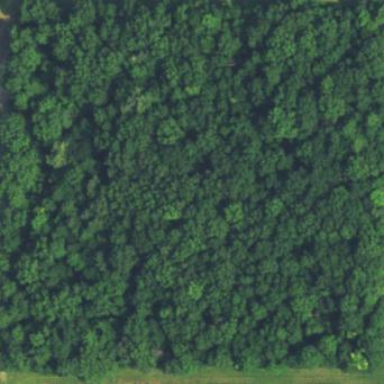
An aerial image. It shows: Beautiful woodland area.